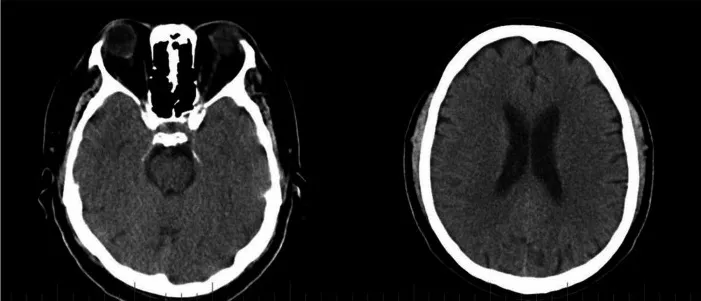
CT scan with no pathological findings.
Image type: radiology (ct)